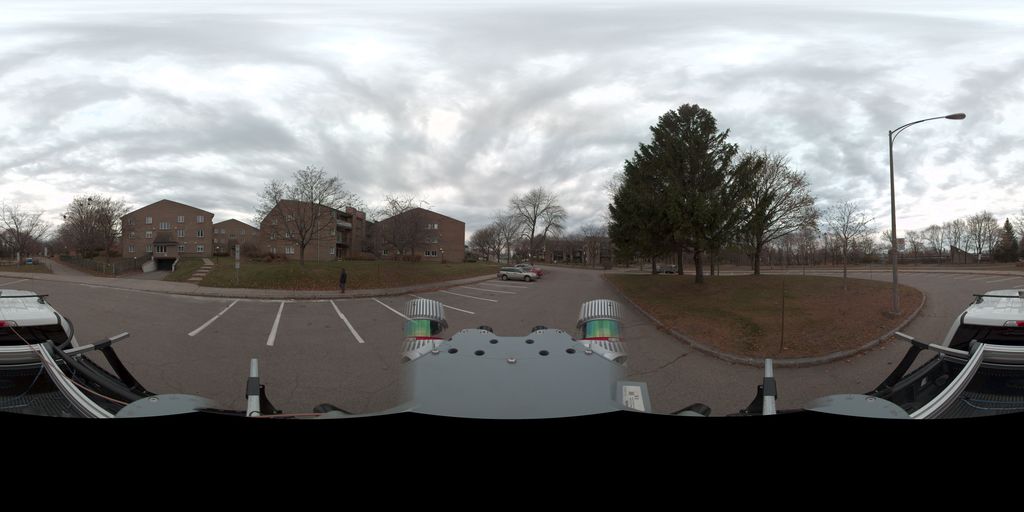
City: quebec_city